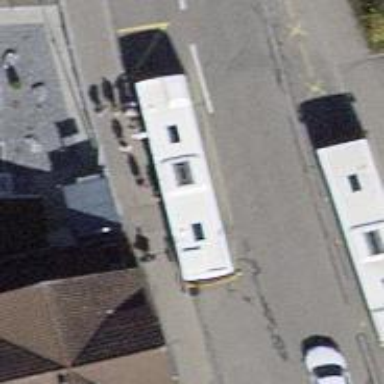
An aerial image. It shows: Public transport stop position.